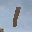
Label: 1